Interaction volume radius: 10 \u00c5
Interaction volume height: 45 \u00c5
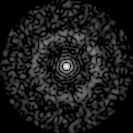
Disorder parameter: 0.836